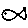
Label: fish